Question: Big hand to Apple for screwing TestFlight. I can't seem to get anything to happen past this screen. I've
1. Created external testers
2. Upload a build with ad hoc profile (though application loader)
3. Turned on TestFlight Beta Testing (even tried turning it on and off to get invitation emails to send)
When adding external users they never receive and email either. Anyone have this problem?

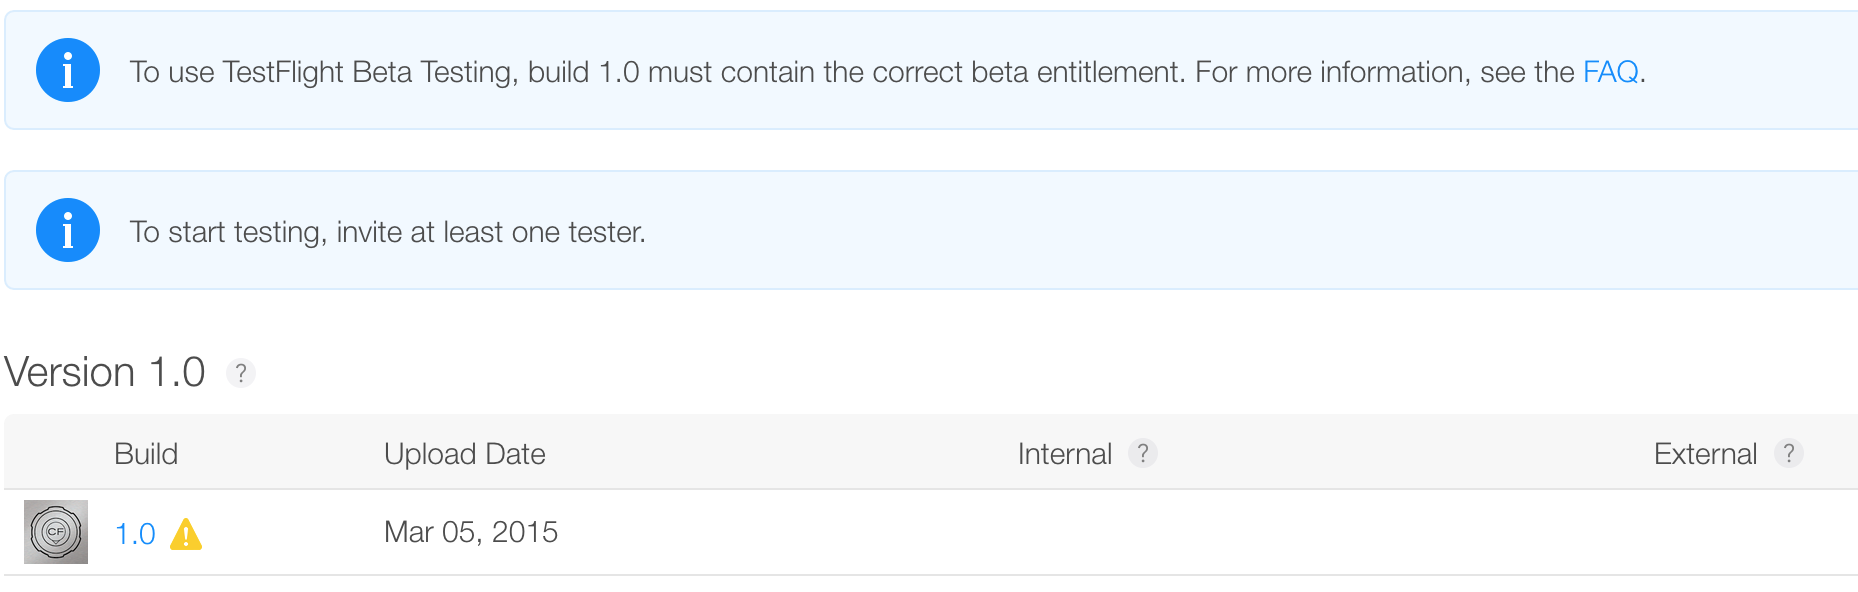
Answer: I haven't seen this exact message, but one problem I see with your process is that you used an adhoc profile. According to Apple, you should be using an app store distribution profile:
> Generate a new App Store Distribution profile containing the beta
entitlement to distribute builds via TestFlight.
As the message says, you also need to have the beta entitlement in your profile. If you created it in the last couple months - it should have it - but it's possible adhoc profiles don't. When you go to upload the binary, expand the entitlements and check to see that beta-reports-active is present and set to on.
Hopefully one of those two is your issue.